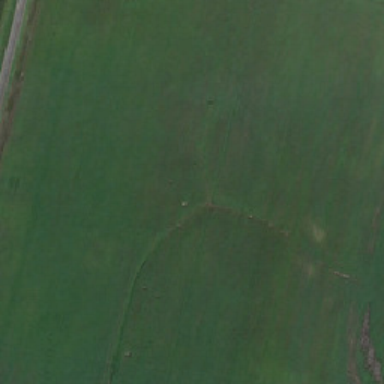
It 's a big part of the green meadow .